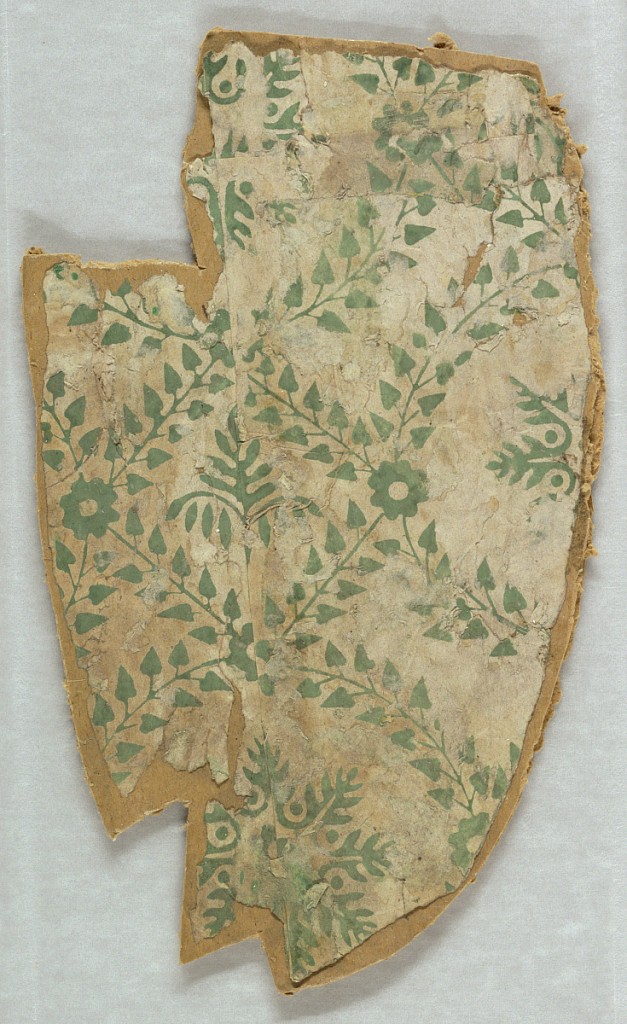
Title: Sidewall
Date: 1820–50
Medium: Block-printed
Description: Two pieces mounted on corrugated cardboard. Foliate framework composing network of circles and squares. The point of intersection is covered by a floral motif. The circular framework contains a floral, snowflake or crystalline motif. The square framework contains a plant motif. Printed in green on white ground.